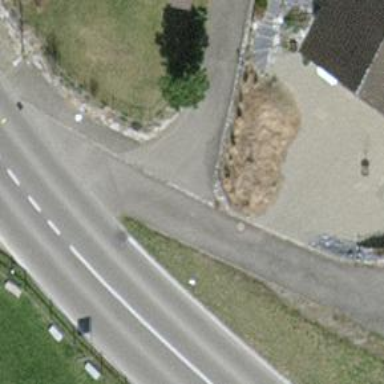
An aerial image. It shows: Asphalt driveway designated as service road.